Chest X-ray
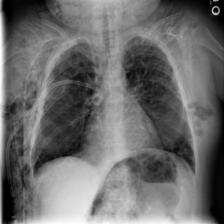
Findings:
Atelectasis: negative
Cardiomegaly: negative
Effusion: negative
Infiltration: negative
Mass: negative
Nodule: negative
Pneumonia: negative
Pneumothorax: positive
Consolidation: negative
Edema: negative
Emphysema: positive
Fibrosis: negative
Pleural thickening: negative
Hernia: negative